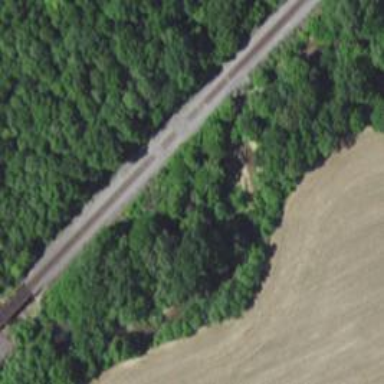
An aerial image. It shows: Railway track.